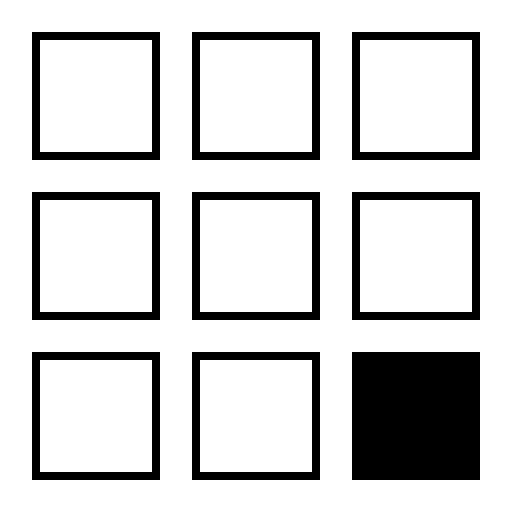
Tags: icon, FontAwesome, fa-icon, brand, buromobelexperte